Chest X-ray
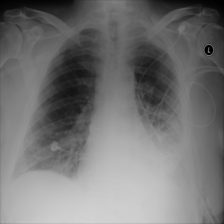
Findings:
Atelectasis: negative
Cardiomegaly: negative
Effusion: positive
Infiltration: negative
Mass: negative
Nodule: negative
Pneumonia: negative
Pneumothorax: negative
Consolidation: negative
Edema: negative
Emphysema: negative
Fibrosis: negative
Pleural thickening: negative
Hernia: negative